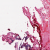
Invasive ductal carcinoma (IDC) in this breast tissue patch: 0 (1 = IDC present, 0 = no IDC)